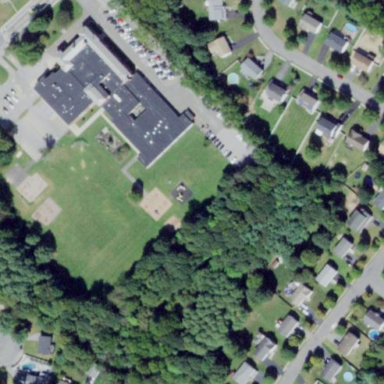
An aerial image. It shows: School building with school amenities.